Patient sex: M
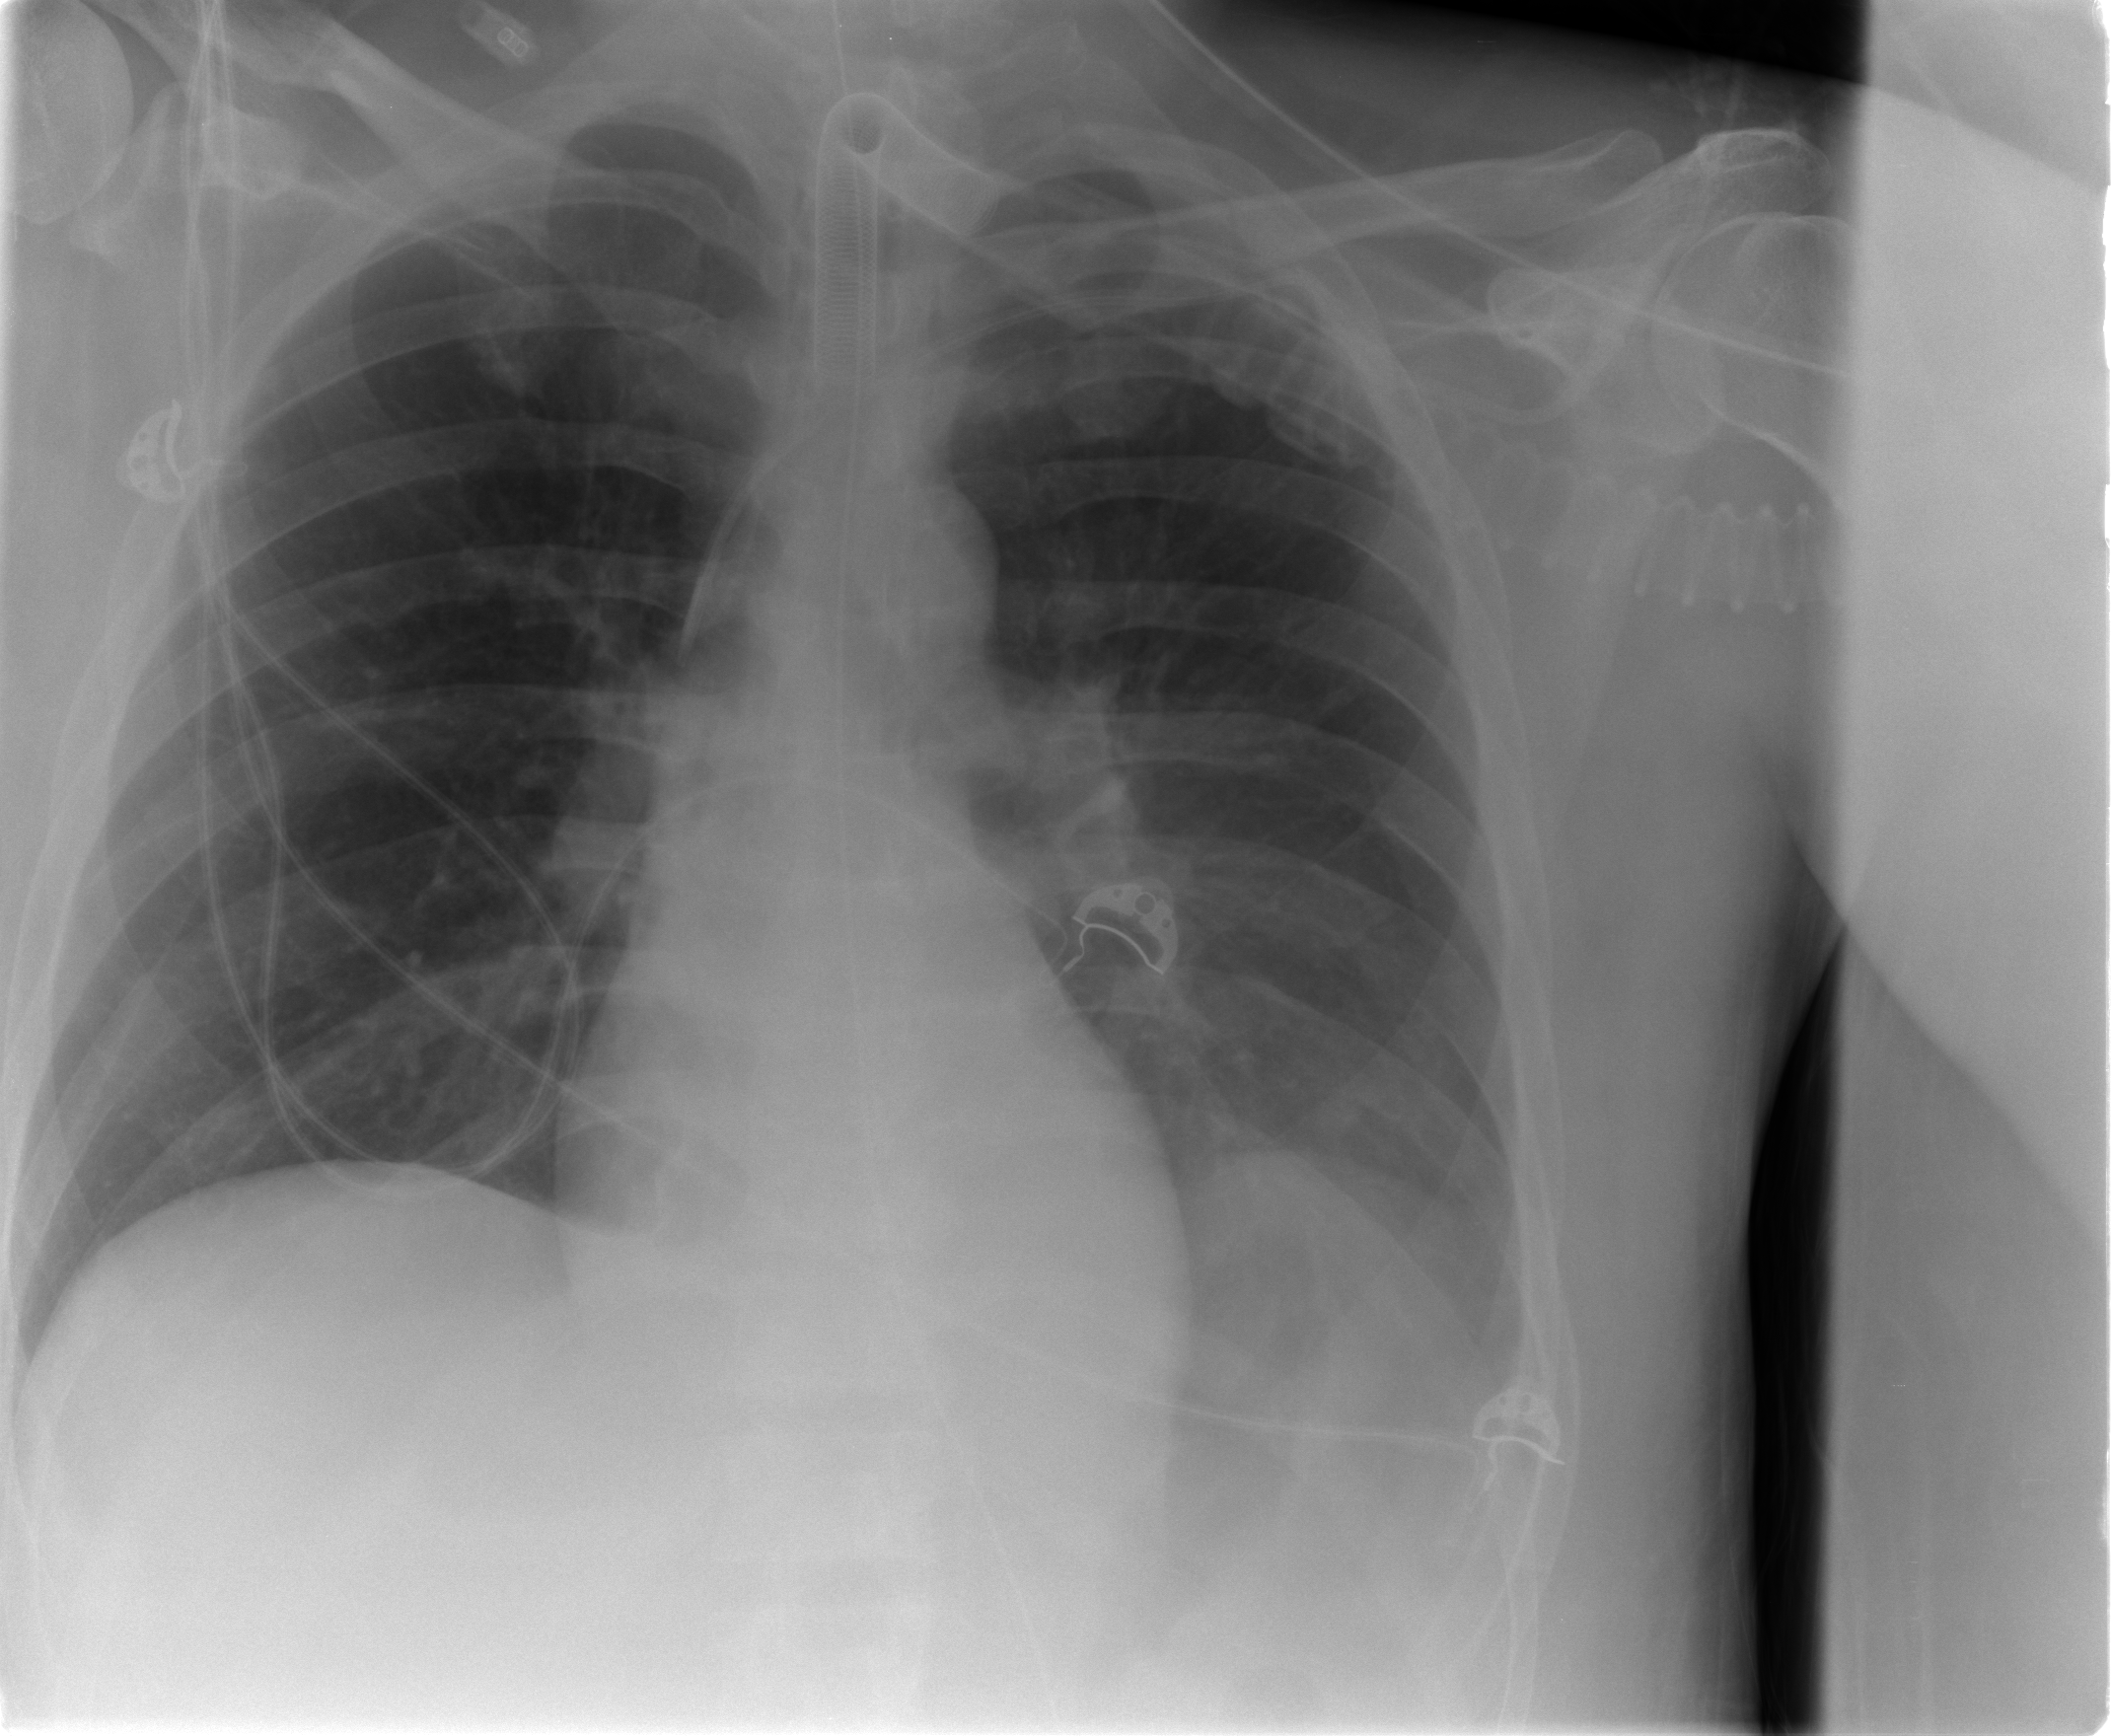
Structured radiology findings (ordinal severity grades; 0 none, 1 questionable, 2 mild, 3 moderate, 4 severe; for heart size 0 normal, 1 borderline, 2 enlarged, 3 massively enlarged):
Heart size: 0
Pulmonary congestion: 0
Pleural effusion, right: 0
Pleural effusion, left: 2
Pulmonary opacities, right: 0
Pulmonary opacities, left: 0
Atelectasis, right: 2
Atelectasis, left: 2